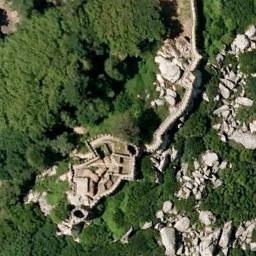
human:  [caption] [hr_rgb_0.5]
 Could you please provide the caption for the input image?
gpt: The palace is surrounded by trees .

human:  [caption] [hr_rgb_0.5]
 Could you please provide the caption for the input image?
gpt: The palace is surrounded by trees .

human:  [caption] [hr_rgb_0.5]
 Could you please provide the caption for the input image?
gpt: The palace is surrounded by lush forests .

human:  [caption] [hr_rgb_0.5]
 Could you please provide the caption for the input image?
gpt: The palace with long walls is surrounded by a forest .

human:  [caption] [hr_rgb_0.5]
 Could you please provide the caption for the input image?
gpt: There are many green trees around the palace .